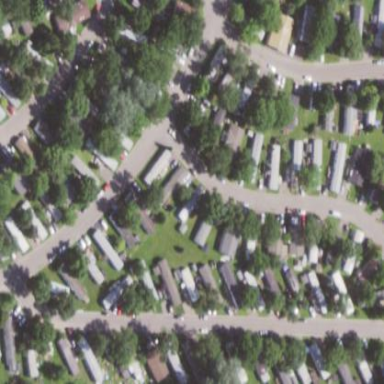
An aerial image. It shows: Residential area consisting of mobile homes.